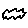
Label: cloud